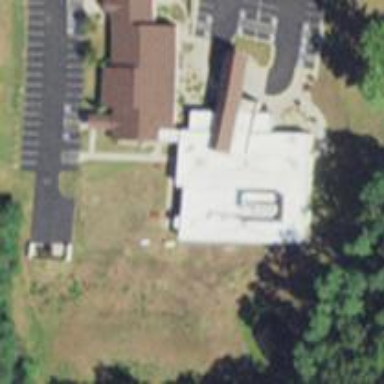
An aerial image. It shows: Healthcare clinic is depicted in the image.